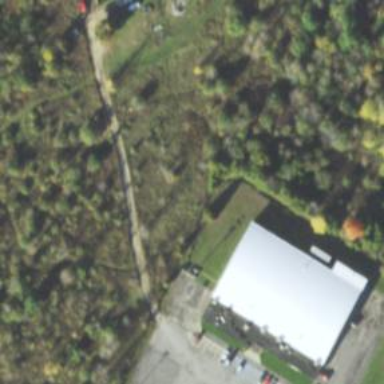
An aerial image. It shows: Building that houses bowling alley.